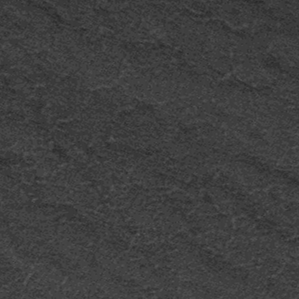
Label: frost